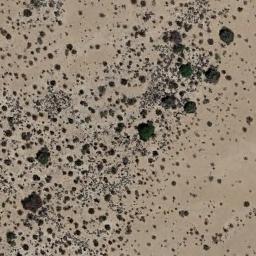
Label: chaparral